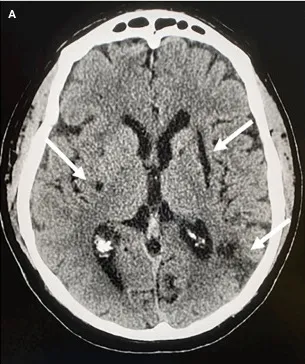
CT scan of the brain. (A) Left side: cortico-subcortical temporo-parieto-insular hypodensity. Right side: subcortical lenticular hypodensity.
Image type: radiology (ct)